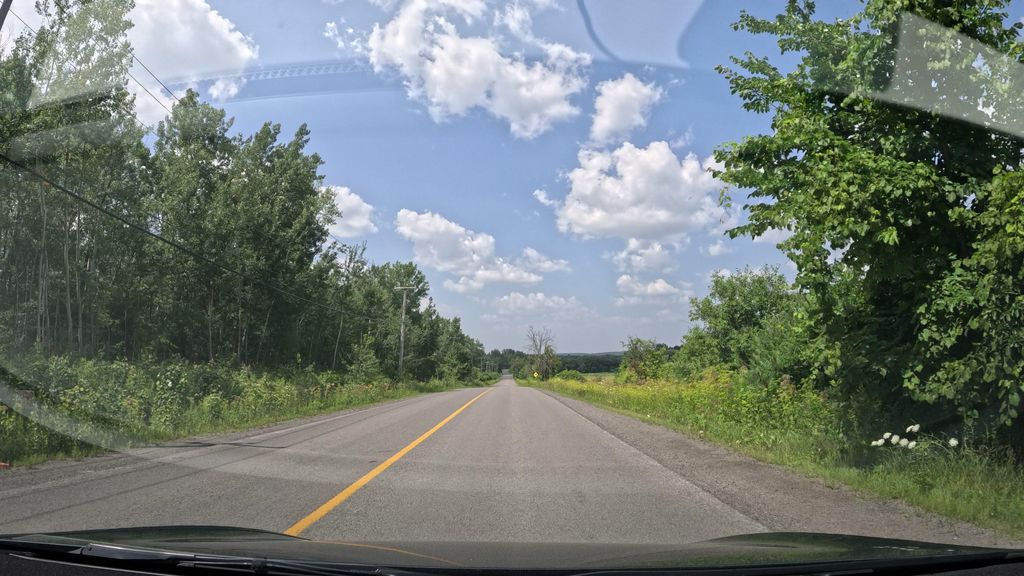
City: montreal